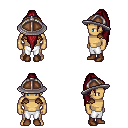
a pixel art fantasy rpg character, male body template, human, tanned skin, leather shoulder armor, white pants, brunette extra-long topknot hairstyle, chain helm, brown shoes, four views (front, back, left, right), 2x2 character sprite sheet, small pixel art, hard edges, no anti-aliasing